Question: I'm working with my 'List<SharepointFieldMapper> iList' as you can see below:

Now what I'm trying to reach is:
'''
public string getStaticName(string SPFriendlyName)
{
if (!string.IsNullOrEmpty(SPFriendlyName))
{
foreach (SharepointFieldMapper x in iList)
{
if (string.Equals(iList.FindAll(FriendlyName); (SPFriendlyName)){} //Didn't run
result = iList.Find(x => x.FriendlyName.Contains(SPFriendlyName))); // Didn't run either
}
}
'''
Basically what I'm trying to to is search the List for the Value of SPFriendlyName I have as parameter. But both attempts showed an empty result.
I don't bother if it's Linq or not.
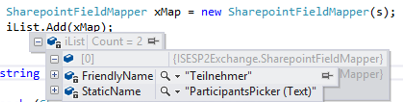
Answer: So you want to get the first 'FriendlyName' in the list which is 'SPFriendlyName':
'''
string firstmatchingFriendlyName = iList
.Where(x => x.FriendlyName == SPFriendlyName)
.Select(x => x.FriendlyName)
.DefaultIfEmpty(null) // specify the replacement value
.First();
'''
This searaches the first 'SharepointFieldMapper' where the 'FriendlyName' equals the parameter and selects this string-property. 'DefaultIfEmpty' allows to specify a replacement value which is used if there is none with that name. 'Enumerable.First' either selects the first match or the replacement value.